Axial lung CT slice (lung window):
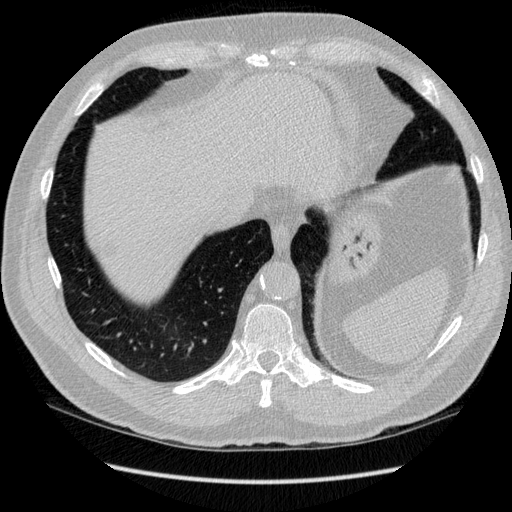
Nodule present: no